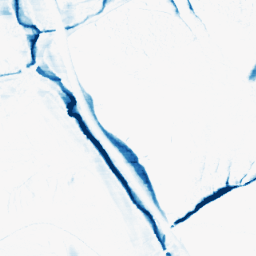
Category: morphological
Decomposition family: morphological_ellipse
Decomposition parameters: operation: closing
width: 5
height: 20
Upsampling method: sinc_blackman
Upsampling parameters: scale: 2
kernel_size: 4
Upsampling scale: 2